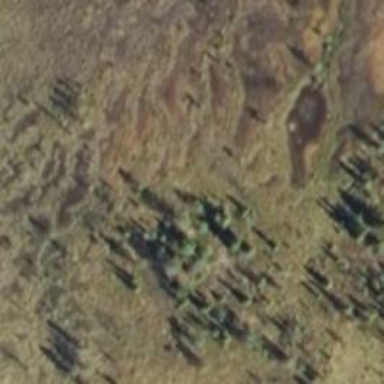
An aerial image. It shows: Evergreen woodland with needle-leaved trees.